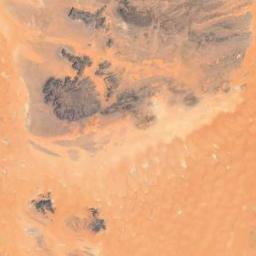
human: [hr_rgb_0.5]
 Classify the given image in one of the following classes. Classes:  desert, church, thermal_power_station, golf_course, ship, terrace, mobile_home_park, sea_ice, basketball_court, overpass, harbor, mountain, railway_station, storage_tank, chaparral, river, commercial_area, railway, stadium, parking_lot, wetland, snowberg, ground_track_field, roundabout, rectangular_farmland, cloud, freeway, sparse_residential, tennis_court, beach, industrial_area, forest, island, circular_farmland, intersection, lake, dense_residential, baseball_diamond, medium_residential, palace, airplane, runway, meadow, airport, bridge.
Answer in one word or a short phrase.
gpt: desert